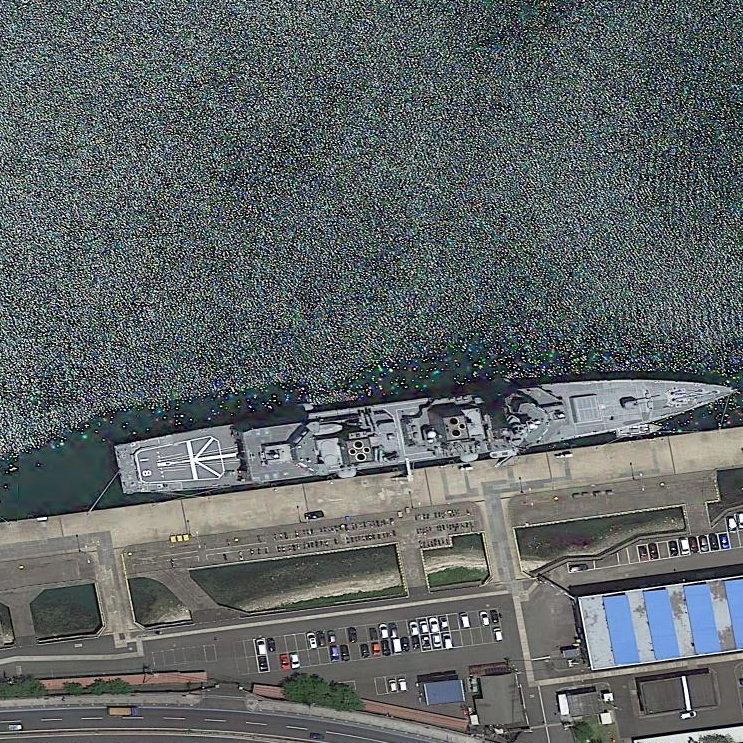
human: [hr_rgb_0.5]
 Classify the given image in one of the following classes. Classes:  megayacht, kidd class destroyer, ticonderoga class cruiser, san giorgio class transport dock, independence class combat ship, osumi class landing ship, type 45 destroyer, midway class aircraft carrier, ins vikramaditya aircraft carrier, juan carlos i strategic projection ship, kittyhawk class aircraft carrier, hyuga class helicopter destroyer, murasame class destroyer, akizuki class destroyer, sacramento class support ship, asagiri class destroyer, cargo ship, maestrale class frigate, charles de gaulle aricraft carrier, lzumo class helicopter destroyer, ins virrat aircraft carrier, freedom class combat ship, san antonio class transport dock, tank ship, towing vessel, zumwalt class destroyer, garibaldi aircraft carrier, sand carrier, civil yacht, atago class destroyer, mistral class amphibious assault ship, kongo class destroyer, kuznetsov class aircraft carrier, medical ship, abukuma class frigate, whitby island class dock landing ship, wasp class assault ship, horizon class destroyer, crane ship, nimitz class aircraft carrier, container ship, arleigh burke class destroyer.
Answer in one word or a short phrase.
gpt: Akizuki class destroyer